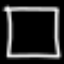
Label: square